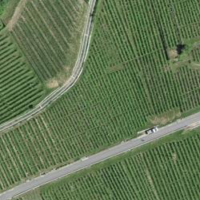
EUNIS habitat code: 40
Species observed at this site:
Lepidium draba